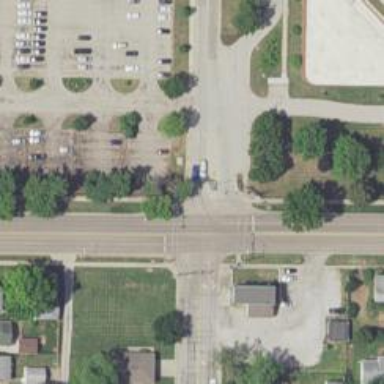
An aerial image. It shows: Footway with asphalt surface and marked with lines for crossing.